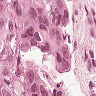
Metastatic tissue present: yes